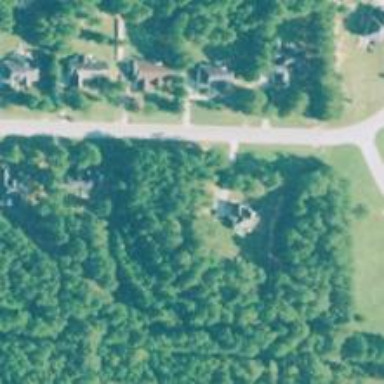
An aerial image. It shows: Driveway.